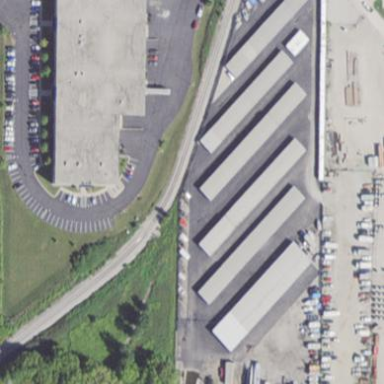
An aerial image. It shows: Retail area with storage rental shop.